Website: apple
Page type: account-dashboard
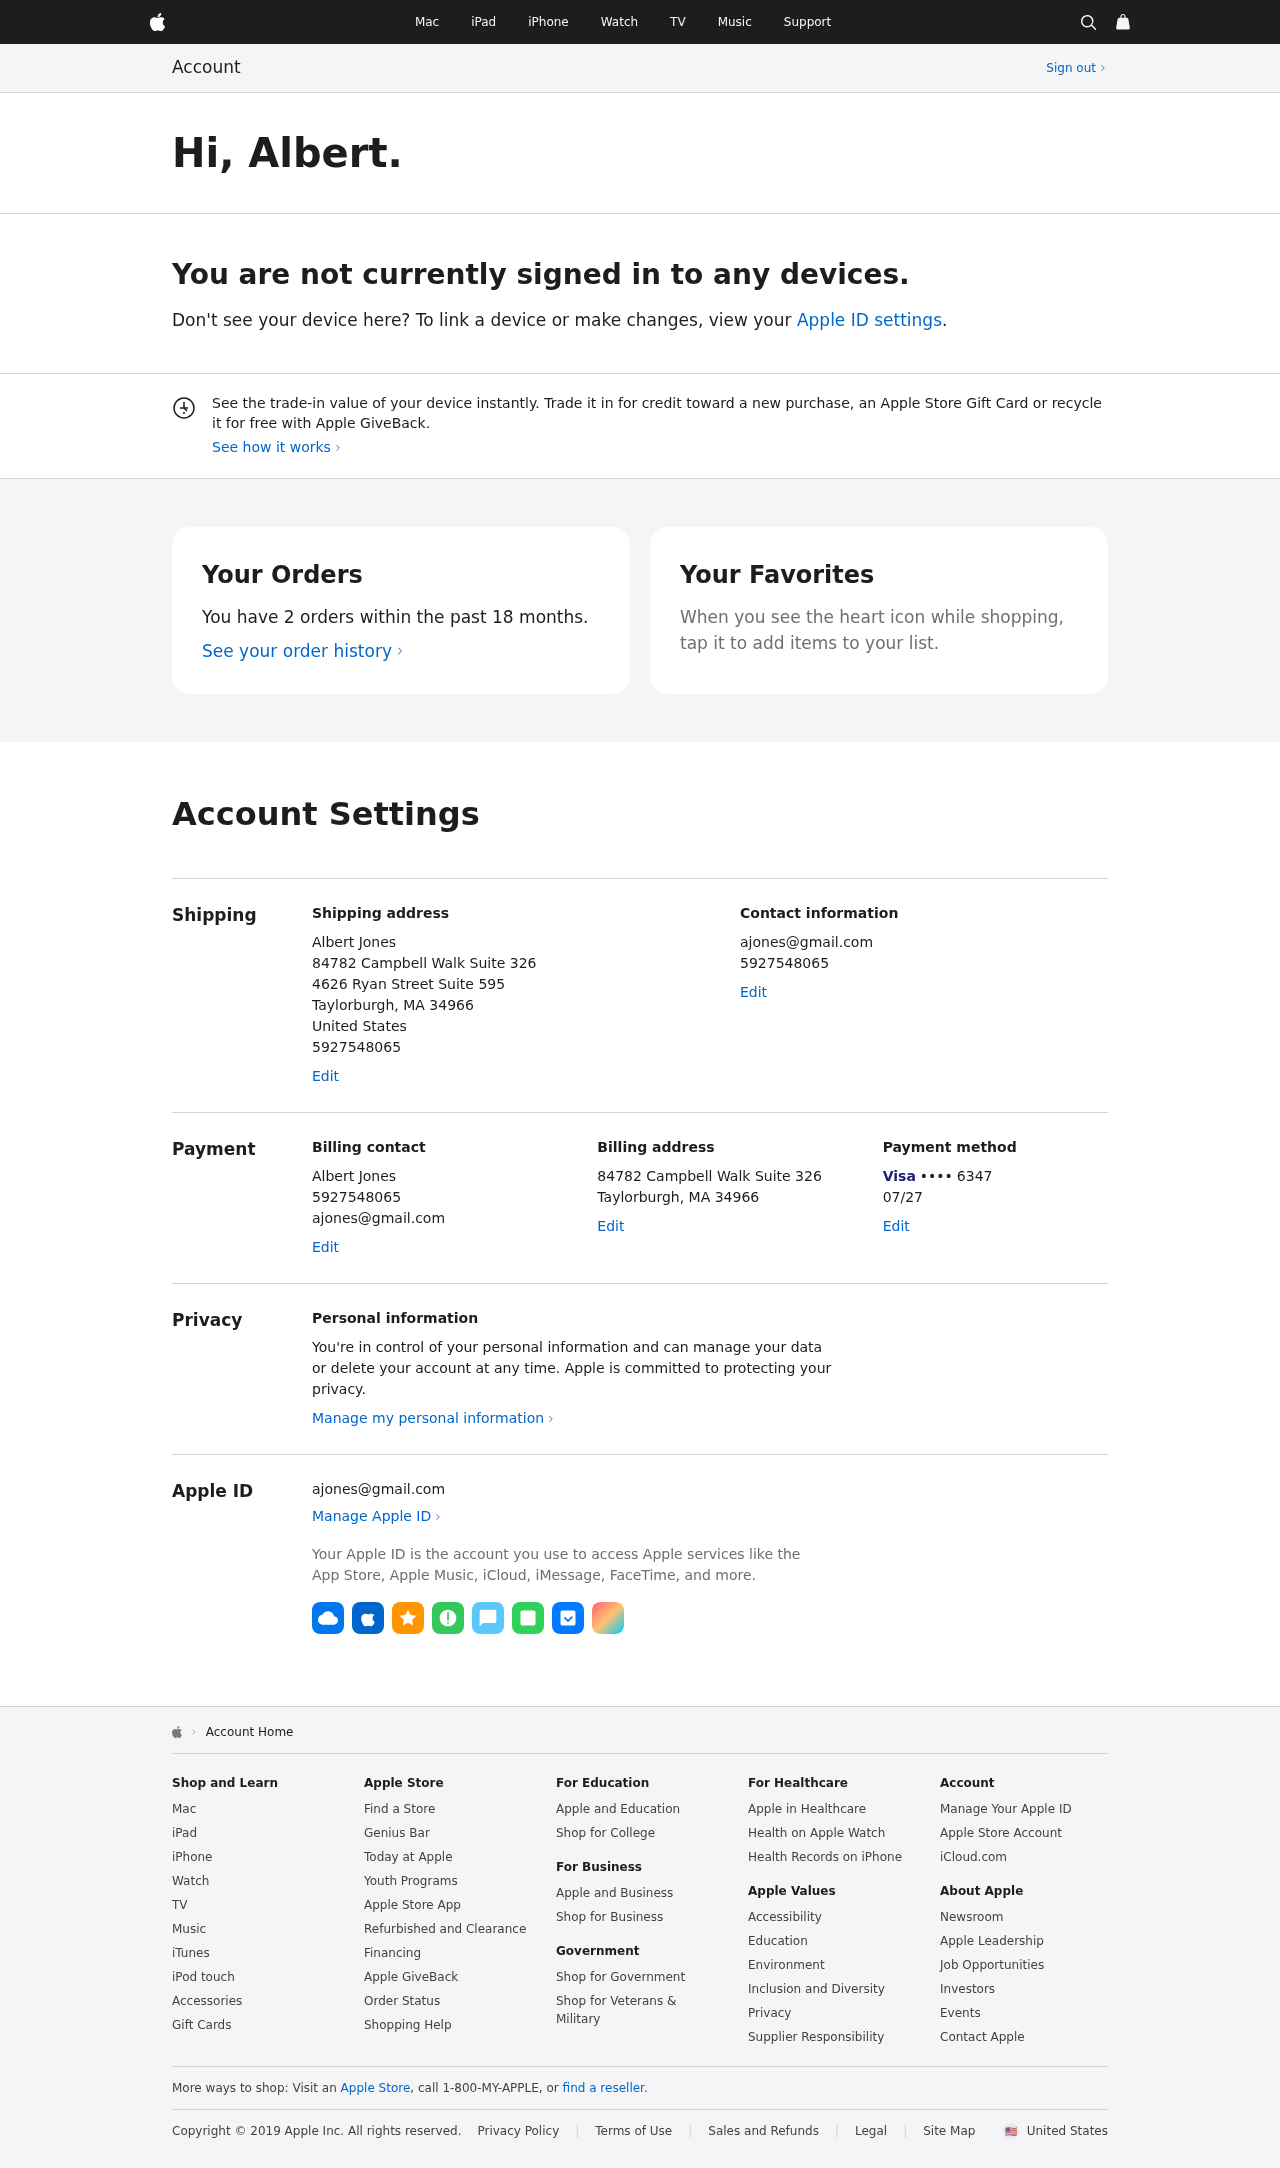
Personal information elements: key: PII_CARD_EXPIRY
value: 07/27
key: PII_CARD_LAST4
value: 6347
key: PII_CARD_TYPE
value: Visa
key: PII_CITY_STATE_ZIP
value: Taylorburgh, MA 34966
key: PII_COUNTRY
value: United States
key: PII_EMAIL
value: ajones@gmail.com
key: PII_FIRSTNAME
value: Albert
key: PII_FULLNAME
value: Albert Jones
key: PII_PHONE
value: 5927548065
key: PII_STREET
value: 84782 Campbell Walk Suite 326
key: PII_STREET2
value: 4626 Ryan Street Suite 595
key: PII_PHONE2
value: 5927548065
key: PII_FULLNAME2
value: Albert Jones
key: PII_PHONE3
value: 5927548065
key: PII_EMAIL2
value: ajones@gmail.com
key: PII_CITY_STATE_ZIP2
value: Taylorburgh, MA 34966
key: PII_EMAIL3
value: ajones@gmail.com